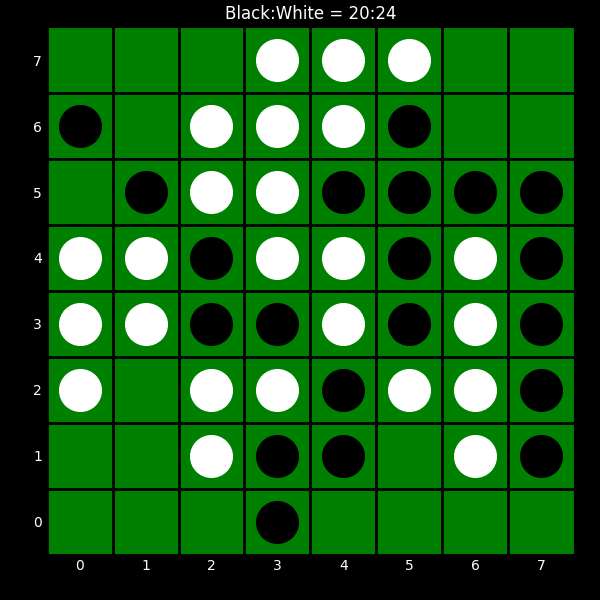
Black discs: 20
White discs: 24